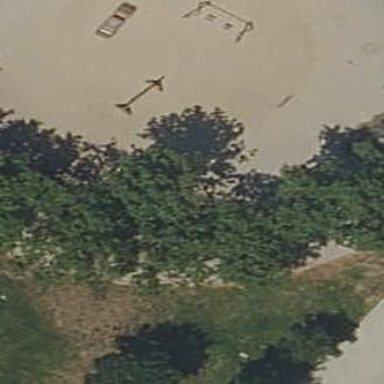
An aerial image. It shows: Playground area for leisure activities on the land.